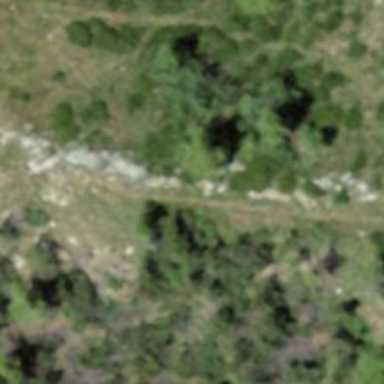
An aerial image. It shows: Unpaved path with excellent trail visibility.